Question: I have a query that shows total amount by supplier. I want a report where the top 9 are shown and the rest is added together under an "other" supplier. Thus the detail shows top 9 suppliers, other groups the rest and the total on the report includes all.
I cant get the top 9 but how to I get the "other"
I use MS Access 2007
---
### EDIT:
I also need to add a company name that is in another register. 't_costed' has the value, linked to 't_register_2bre' that has the company, linked to 't_contacts_company' that had the company name.
I know the amount of columns returned by the 'select' query must be equal in the two unioned queries but I'm struggling with the 'INNER JOIN'.

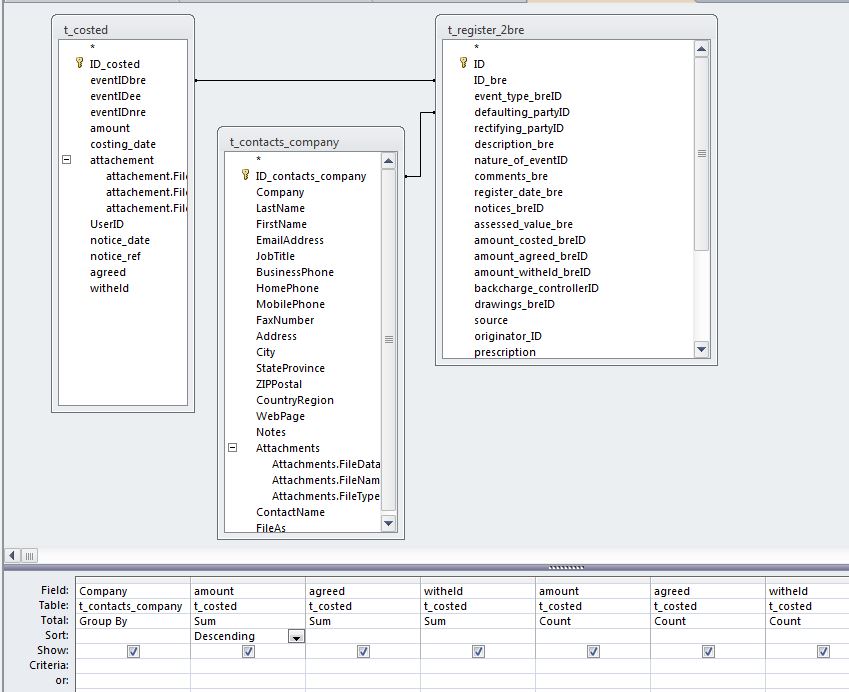
Answer: You could use a 'union' query in the following way:
'''
select top 9 t.amount
from table1 t
order by t.amount desc
union all
select sum(u.amount)
from table1 u
where
u.amount <
(
select min(v.amount)
from
(select top 9 w.amount from table1 w order by w.amount desc) v
)
'''
Here, change all references to 'table1' with the name of your table.
---
With the additional information provided in your question, I would suggest the following (untested) SQL:
'''
select top 9 c.company, t.amount
from
(t_costed t inner join t_register_2bre r on t.eventidbre = r.id_bre)
inner join t_contacts_company c on r.defaulting_partyid = c.id_contacts_company
order by t.amount desc
union all
select "Others" as company, sum(u.amount)
from t_costed u
where
u.amount <
(
select min(v.amount)
from
(select top 9 w.amount from t_costed w order by w.amount desc) v
)
'''